Interaction volume radius: 5 \u00c5
Interaction volume height: 10 \u00c5
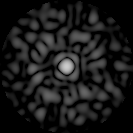
Disorder parameter: 0.8099